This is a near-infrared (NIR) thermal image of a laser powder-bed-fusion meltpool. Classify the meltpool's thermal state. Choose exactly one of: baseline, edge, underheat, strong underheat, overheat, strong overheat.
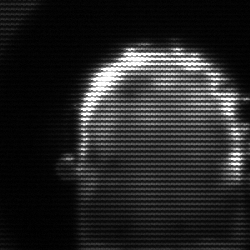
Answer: baseline